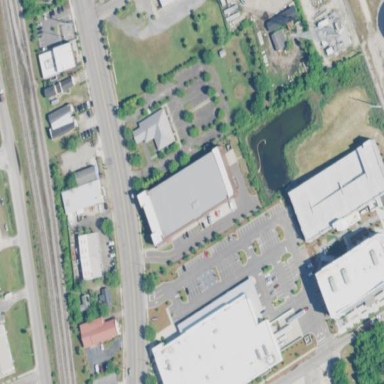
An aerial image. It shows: Building used for storage rental.